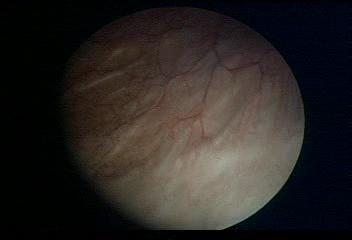
Modality: WLC
Class: Normal mucosa
Bladder cancer association: No